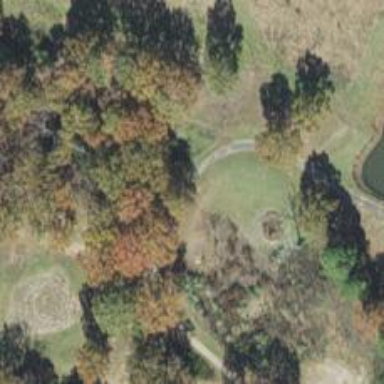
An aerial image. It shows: Disc golf basket.